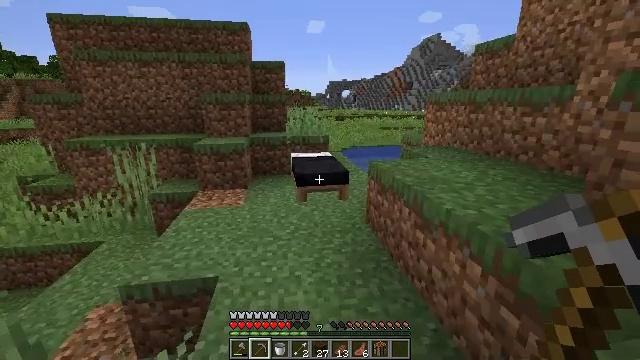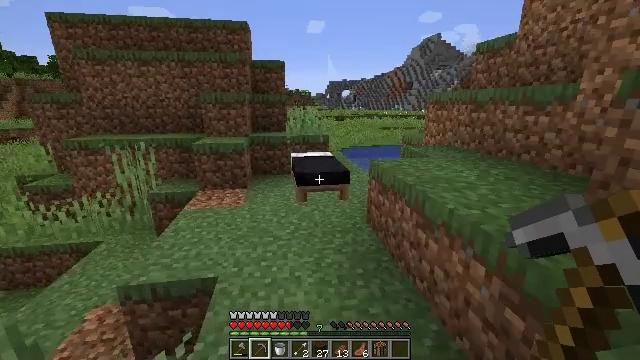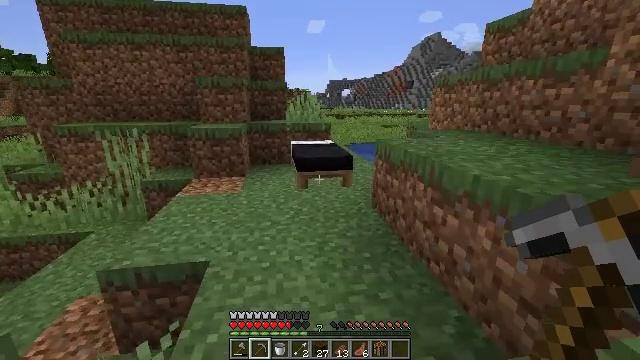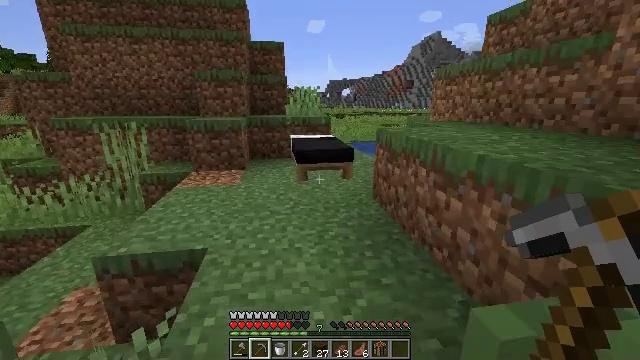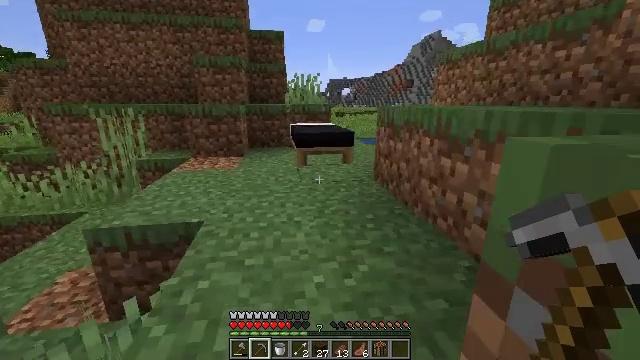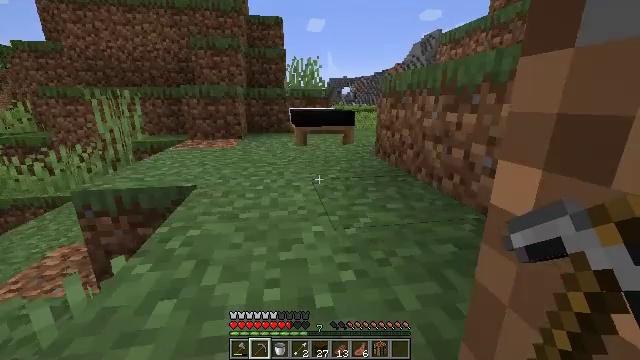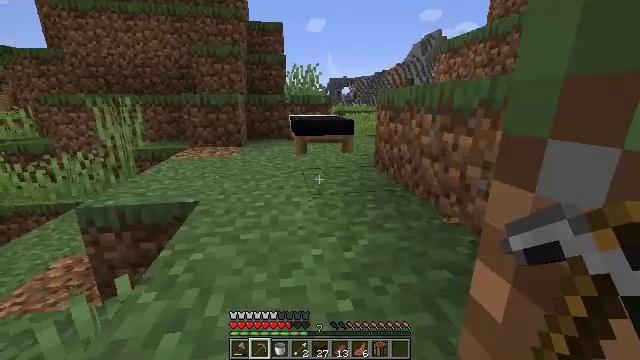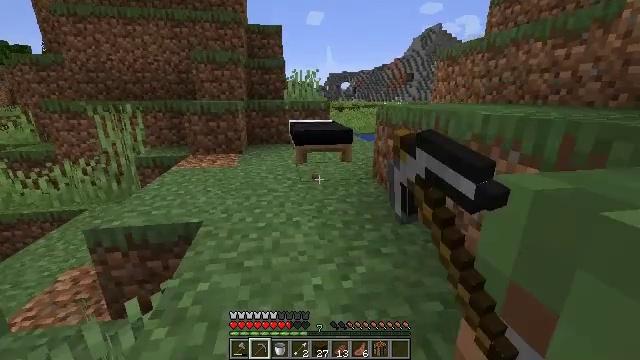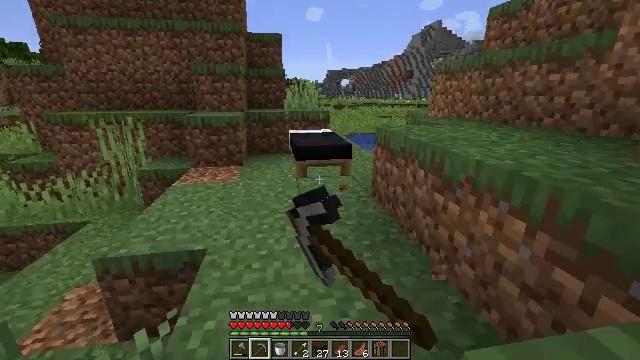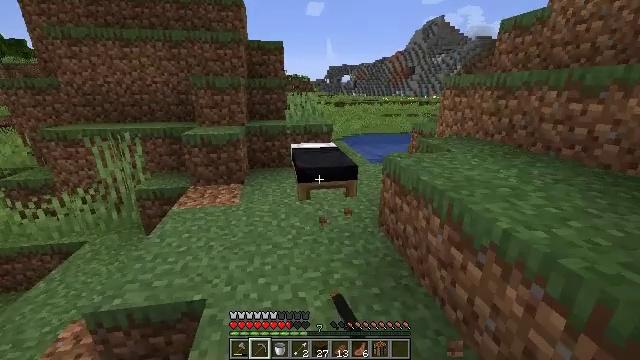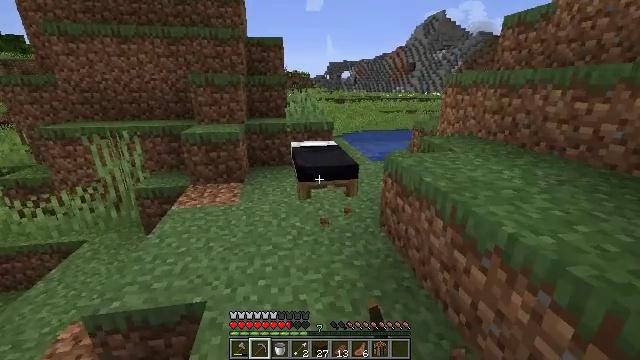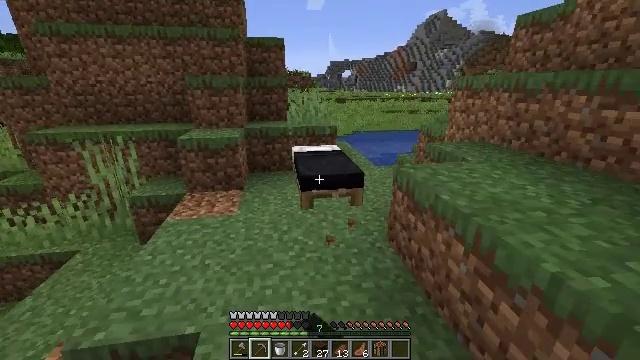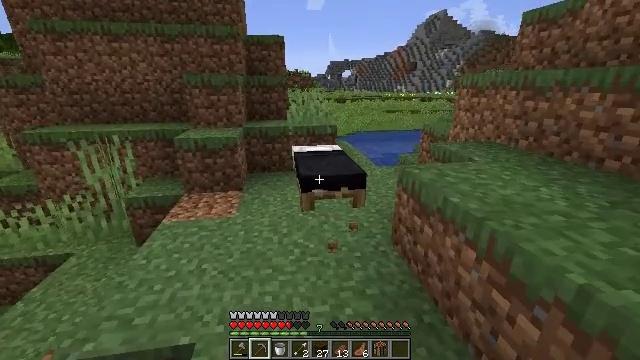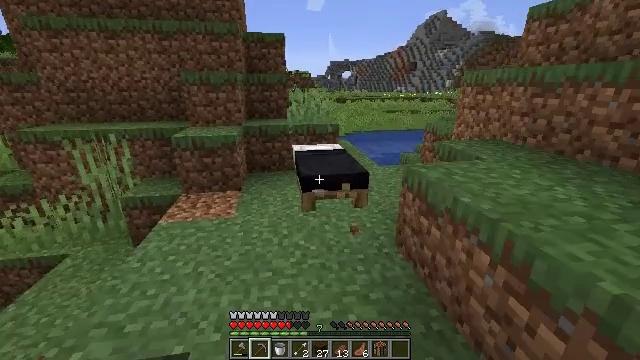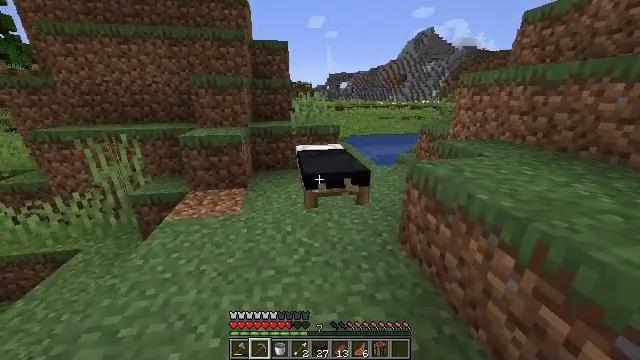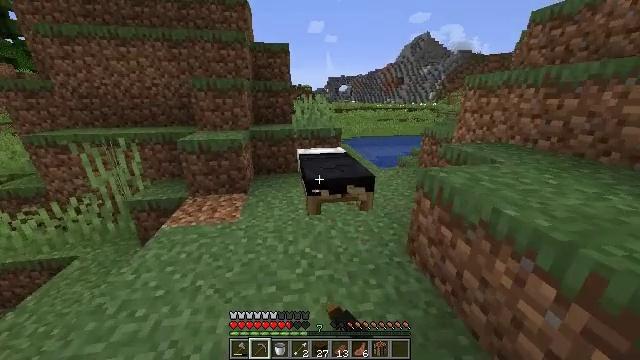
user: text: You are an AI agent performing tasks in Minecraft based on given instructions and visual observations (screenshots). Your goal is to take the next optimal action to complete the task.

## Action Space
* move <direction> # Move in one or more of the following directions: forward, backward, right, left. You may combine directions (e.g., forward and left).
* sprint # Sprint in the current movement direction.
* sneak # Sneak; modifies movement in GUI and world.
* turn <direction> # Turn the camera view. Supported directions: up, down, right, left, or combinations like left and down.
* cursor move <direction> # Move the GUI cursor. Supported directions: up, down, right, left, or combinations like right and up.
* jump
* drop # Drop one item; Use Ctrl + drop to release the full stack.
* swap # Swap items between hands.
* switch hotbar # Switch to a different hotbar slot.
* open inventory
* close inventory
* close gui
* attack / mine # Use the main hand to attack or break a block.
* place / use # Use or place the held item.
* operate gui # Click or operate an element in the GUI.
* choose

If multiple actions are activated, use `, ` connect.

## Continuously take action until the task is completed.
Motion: motion action
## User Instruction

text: Attack the black bed to recycle it.
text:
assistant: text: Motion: move forward, sprint, jump
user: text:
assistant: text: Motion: move forward, sprint, jump
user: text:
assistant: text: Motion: move forward, sprint, jump
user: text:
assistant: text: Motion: move forward, sprint, jump
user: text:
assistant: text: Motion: move forward, sprint, jump
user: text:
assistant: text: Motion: move forward, sprint, attack / mine, jump
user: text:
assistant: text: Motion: move forward, sprint, turn down, attack / mine, jump
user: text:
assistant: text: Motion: move forward, sprint, attack / mine
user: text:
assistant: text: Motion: move forward, sprint, attack / mine
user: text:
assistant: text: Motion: move forward, sprint, attack / mine
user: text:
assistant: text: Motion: move forward, sprint, attack / mine
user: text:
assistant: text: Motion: move forward, sprint, attack / mine
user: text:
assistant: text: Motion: move forward, sprint, attack / mine
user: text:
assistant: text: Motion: move forward, sprint, attack / mine
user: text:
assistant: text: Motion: move forward, sprint, attack / mine
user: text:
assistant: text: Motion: move forward, sprint, attack / mine
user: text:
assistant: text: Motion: move forward, sprint, attack / mine
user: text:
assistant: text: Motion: move forward, sprint, attack / mine
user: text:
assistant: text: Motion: move forward, sprint, turn down, attack / mine
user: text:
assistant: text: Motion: move forward, sprint, turn down, attack / mine
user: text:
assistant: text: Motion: move forward, sprint, turn down, attack / mine
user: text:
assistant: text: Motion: move forward, sprint, turn right and down, attack / mine
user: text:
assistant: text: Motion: move forward, sprint, turn right and down, attack / mine
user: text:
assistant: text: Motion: move forward, sprint, turn down, attack / mine
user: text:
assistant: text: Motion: sprint, attack / mine